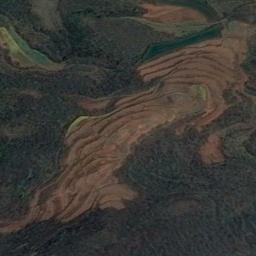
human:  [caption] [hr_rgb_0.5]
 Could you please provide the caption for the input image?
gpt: There is a straight path between the terraces .

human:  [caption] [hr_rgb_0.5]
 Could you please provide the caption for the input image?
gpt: Green plants are sparse in the middle of the terrace .

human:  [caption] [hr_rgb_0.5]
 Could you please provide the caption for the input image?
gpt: The bare and green terrace is next to some trees .

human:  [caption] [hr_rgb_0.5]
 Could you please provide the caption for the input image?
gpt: A large dense layer of brown terraces with large green trees .

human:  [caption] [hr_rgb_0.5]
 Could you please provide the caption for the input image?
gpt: The terraces are near a green forest .